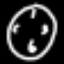
Label: clock